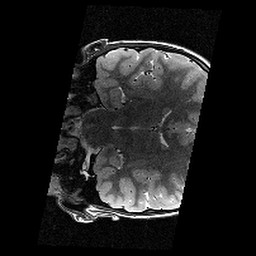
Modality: T2w
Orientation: coronal
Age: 10
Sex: female
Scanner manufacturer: siemens
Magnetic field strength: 3 T
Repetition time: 9.23 s
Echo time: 0.067 s